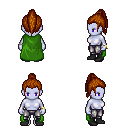
a pixel art fantasy rpg character, female body template, dark elf, purple skin, green cape, metal pants, brunette long topknot hairstyle, bracelets, black shoes, four views (front, back, left, right), 2x2 character sprite sheet, small pixel art, hard edges, no anti-aliasing